Interaction volume radius: 5 \u00c5
Interaction volume height: 40 \u00c5
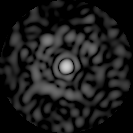
Disorder parameter: 0.8271